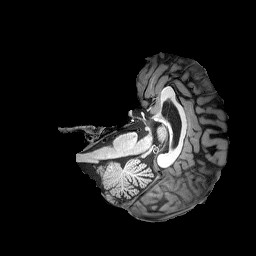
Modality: T1w
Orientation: axial
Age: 59
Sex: female
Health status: healthy